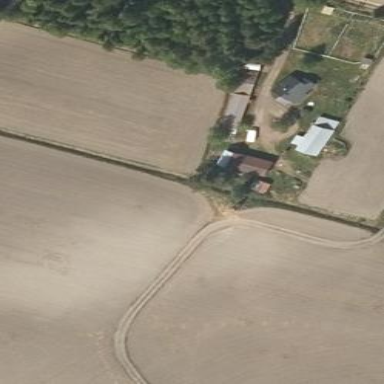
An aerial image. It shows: Farmyard area.